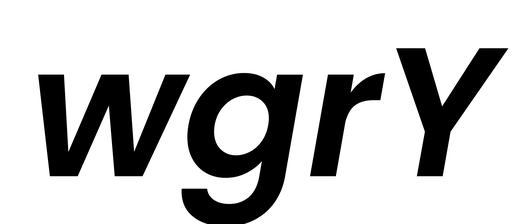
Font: Poppins-SemiBoldItalic